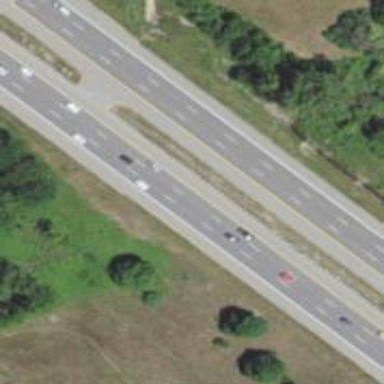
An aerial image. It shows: Asphalt motorway.